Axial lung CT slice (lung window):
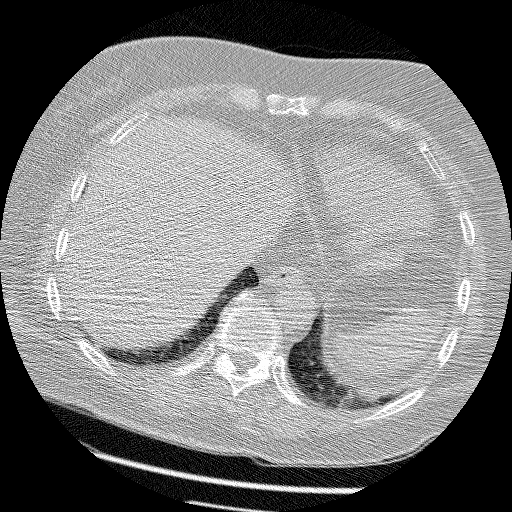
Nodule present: no